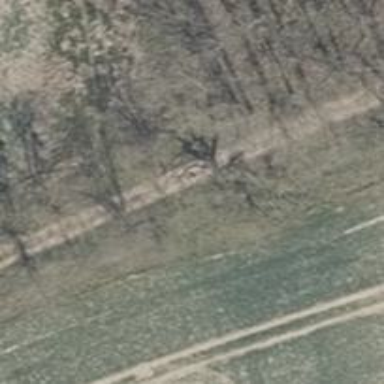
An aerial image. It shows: Row of trees in natural setting.